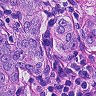
Metastatic tissue present: yes